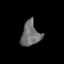
Tissue: prostate
Cell type: T cells
Senescence score: 0.1714
Nuclear area (px): 436
Mean DAPI intensity: 112.936